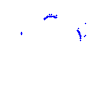
Particle: proton